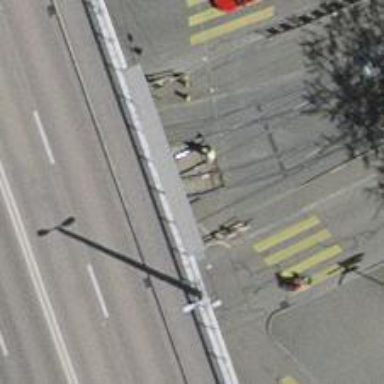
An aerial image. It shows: Crossing for the railway.